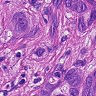
Metastatic tissue present: yes